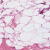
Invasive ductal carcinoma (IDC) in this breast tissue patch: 0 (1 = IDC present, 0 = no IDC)